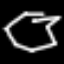
Label: octagon